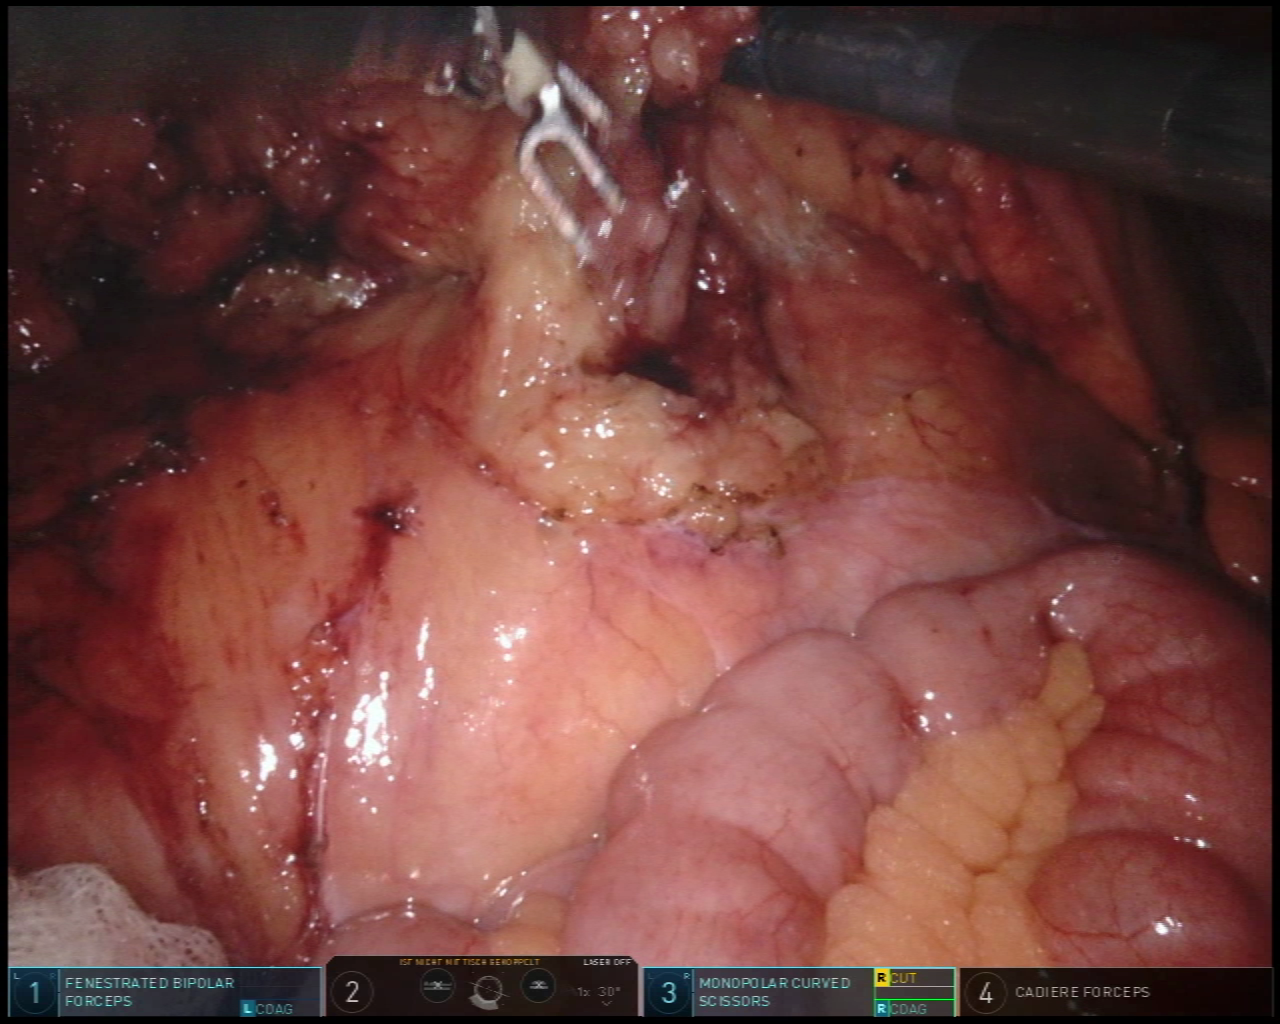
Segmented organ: small_intestine
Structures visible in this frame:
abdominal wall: no
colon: no
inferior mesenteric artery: no
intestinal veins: no
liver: no
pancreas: no
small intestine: yes
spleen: no
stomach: no
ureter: no
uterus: no
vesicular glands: no